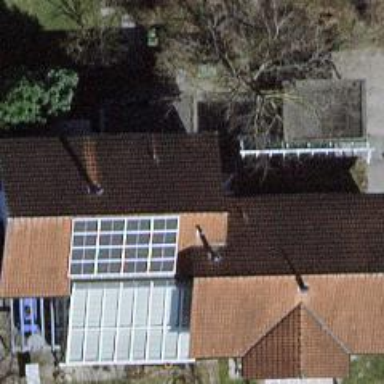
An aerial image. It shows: Terrace building.